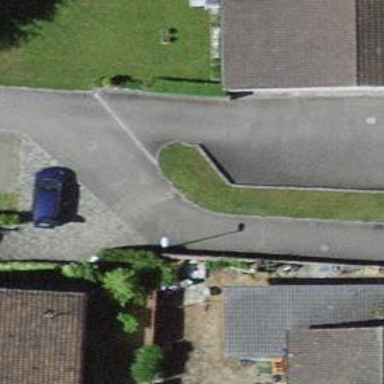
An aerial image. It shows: Bollard barrier.